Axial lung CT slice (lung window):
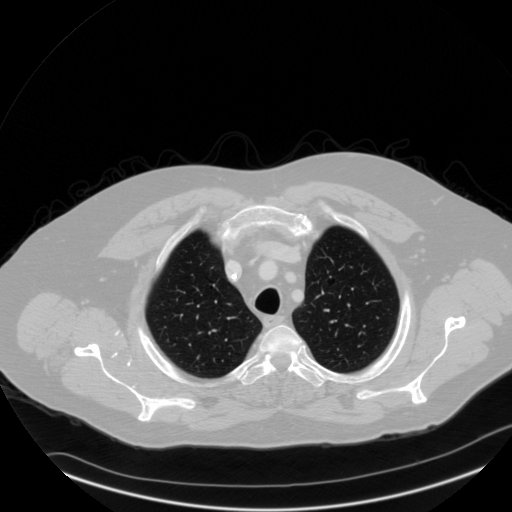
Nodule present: no